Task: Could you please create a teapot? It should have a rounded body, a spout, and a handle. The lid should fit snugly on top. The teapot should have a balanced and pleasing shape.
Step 83:
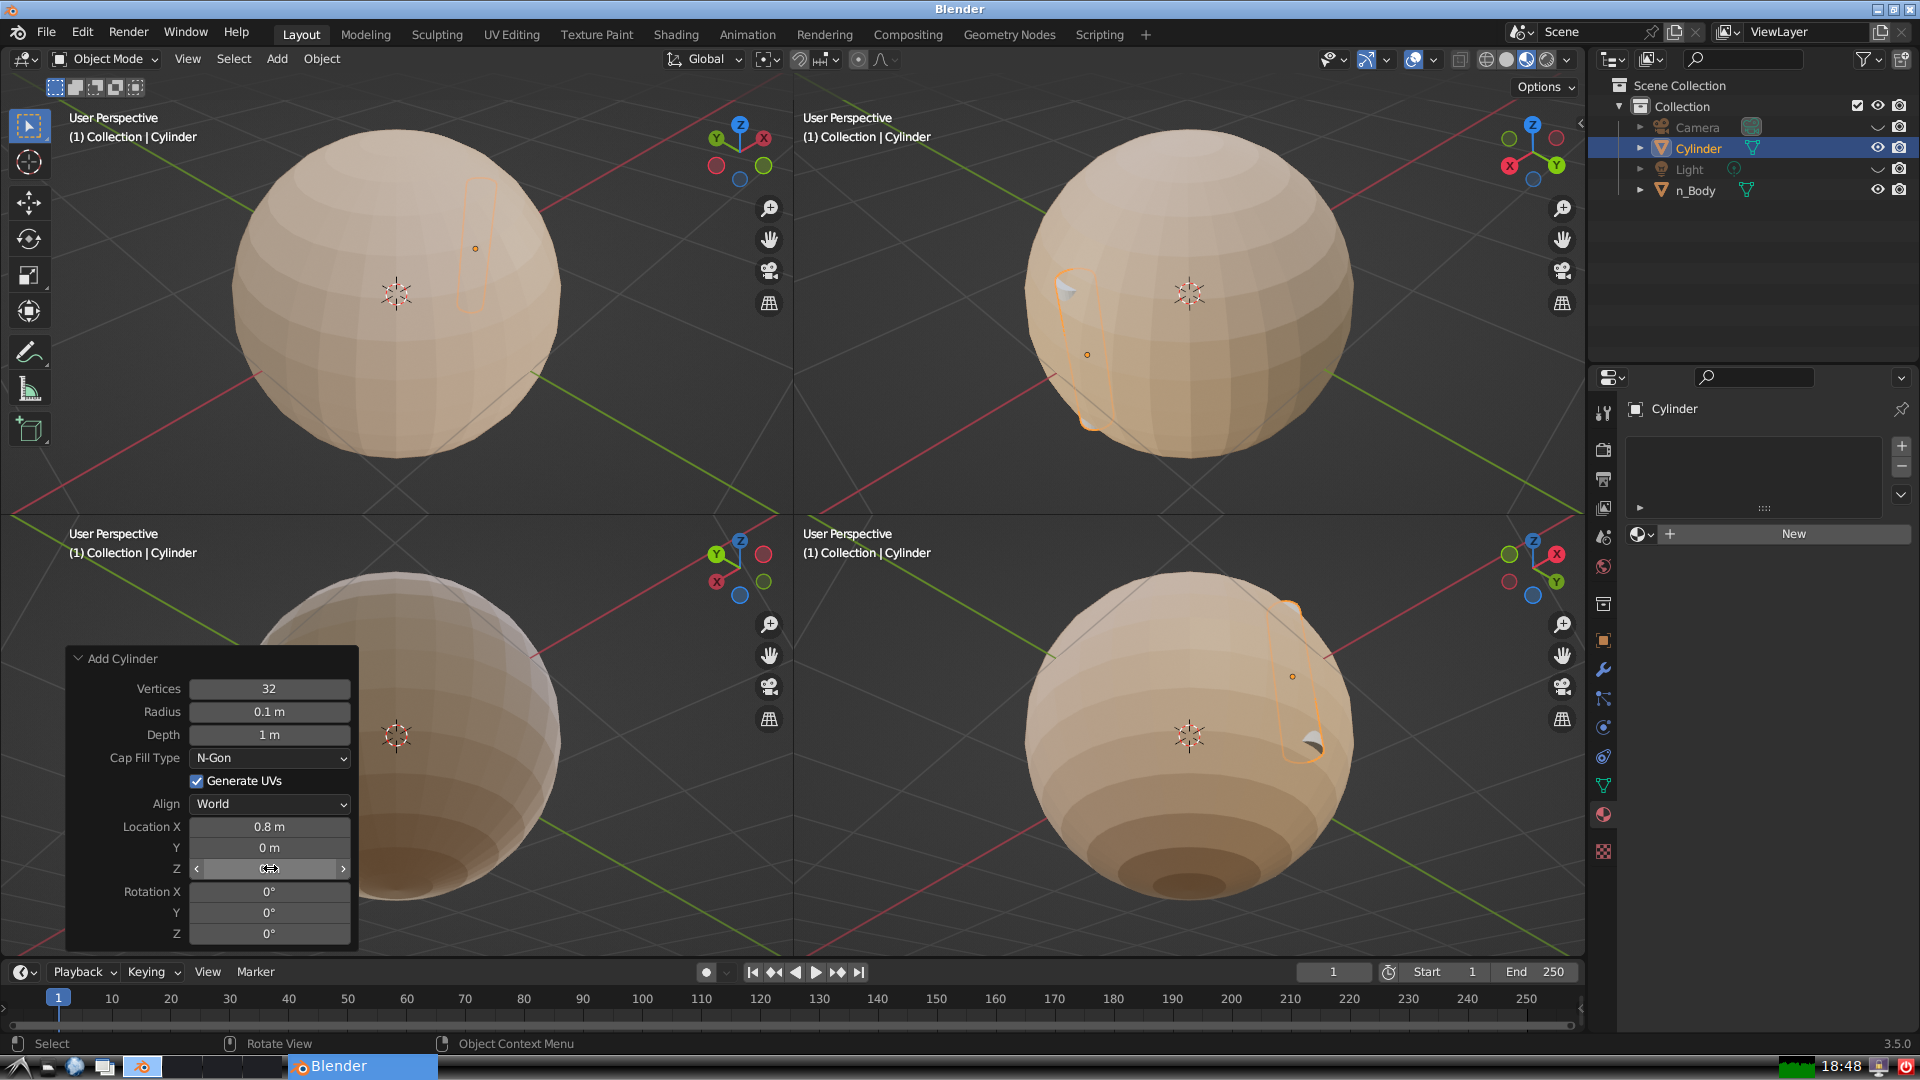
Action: click: no